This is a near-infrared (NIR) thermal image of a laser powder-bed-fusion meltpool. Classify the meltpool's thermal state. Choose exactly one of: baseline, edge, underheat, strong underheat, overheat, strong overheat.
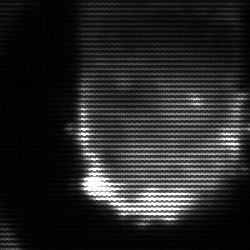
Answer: baseline